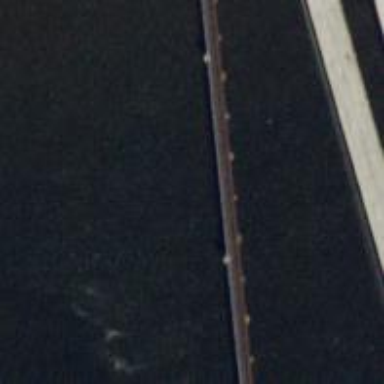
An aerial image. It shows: Bridge over railway line.